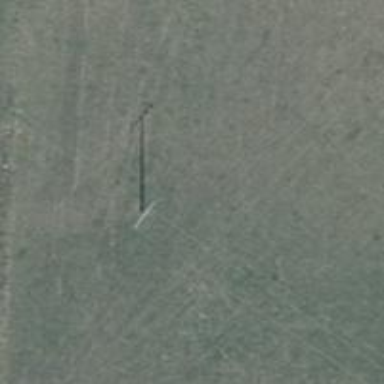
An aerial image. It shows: Minor power line.